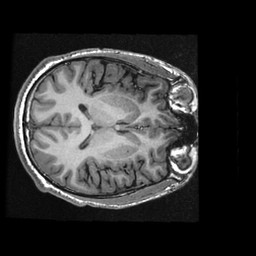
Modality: T1w
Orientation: axial
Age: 19
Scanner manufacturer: ge
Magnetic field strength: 3 T
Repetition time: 0.00824 s
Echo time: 0.003108 s